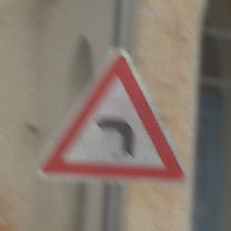
Verkehrszeichen: KurveLinks
Umgebung: Outdoor, Nature
Tageszeit: MorningAfternoon
Wetter: PartlyCloudy
Licht: Natural
Jahreszeit: Autumn
Kontrast: LowContrast